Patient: sex M, age 60
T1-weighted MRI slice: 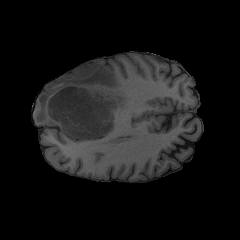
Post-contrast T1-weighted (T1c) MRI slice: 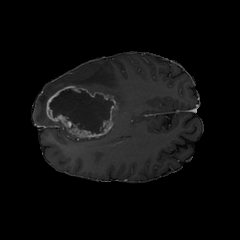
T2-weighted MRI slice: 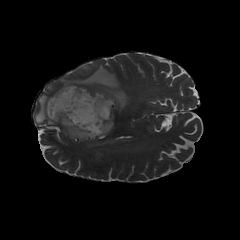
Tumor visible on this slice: yes
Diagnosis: Glioblastoma, IDH-wildtype
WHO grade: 4